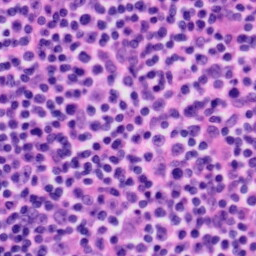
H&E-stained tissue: Tonsil